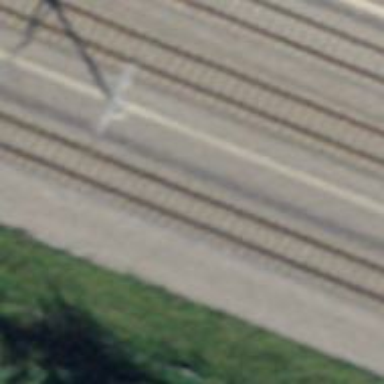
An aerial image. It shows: Railway siding with one electrified track and contact line for powering the train.